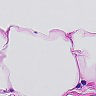
Metastatic tissue present: no